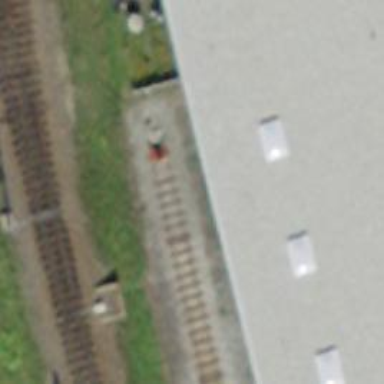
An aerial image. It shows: Railway buffer stop.